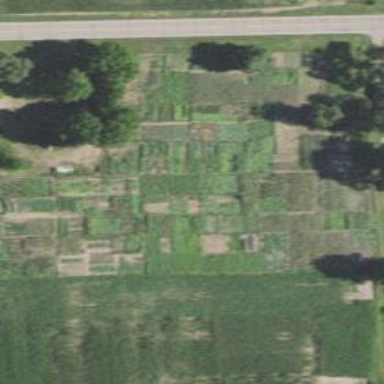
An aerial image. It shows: Community garden in the allotments area.